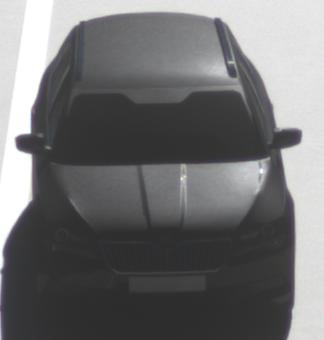
Make: Skoda
Model: Superb Combi 1.4 TSI
Detailed model: Superb (III) Combi
Model produced from: 2015/09
Model produced until: 2018/06
Doors: 5
Color: black
Road condition: dry road
Daytime: morning or afternoon
Contrast: high contrast